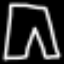
Label: pants